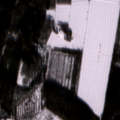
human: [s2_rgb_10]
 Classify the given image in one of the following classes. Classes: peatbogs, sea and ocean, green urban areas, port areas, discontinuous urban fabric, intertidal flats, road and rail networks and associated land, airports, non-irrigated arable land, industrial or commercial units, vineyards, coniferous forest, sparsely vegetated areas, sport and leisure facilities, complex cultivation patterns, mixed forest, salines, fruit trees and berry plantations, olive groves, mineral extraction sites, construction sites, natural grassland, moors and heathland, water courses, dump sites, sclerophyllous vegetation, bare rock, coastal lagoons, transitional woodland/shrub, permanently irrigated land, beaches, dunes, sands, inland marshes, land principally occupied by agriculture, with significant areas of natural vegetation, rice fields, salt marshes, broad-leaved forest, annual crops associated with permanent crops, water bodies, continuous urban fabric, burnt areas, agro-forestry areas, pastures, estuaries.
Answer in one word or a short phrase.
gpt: non-irrigated arable land, coniferous forest, mixed forest, peatbogs